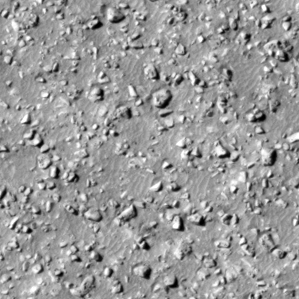
Label: non_frost